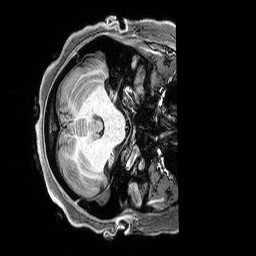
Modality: T1w
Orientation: axial
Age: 24
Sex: female
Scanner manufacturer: siemens
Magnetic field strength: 3 T
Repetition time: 2.8 s
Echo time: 0.00212 s